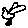
Label: bird